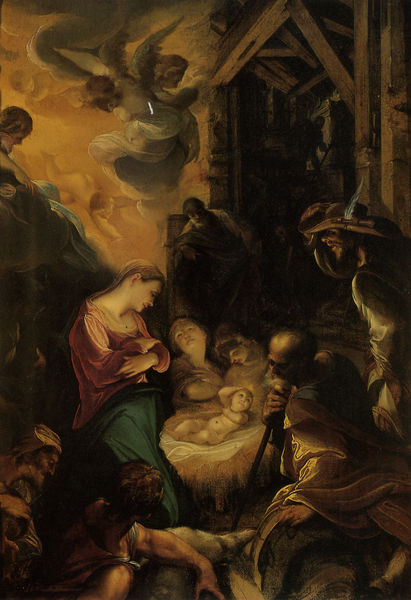
Titel: Anbetung der Hirten
Künstler: Joseph d.Ä. Heintz
Standort: Prag
Institution: Nationalgalerie
Schlagwörter: blau, dunkel, feder, flügel, gemälde, gott, himmel, mann, rubens, schatten, umhang, weiß, wolken, frauen, gelb, grün, menschen, ocker, abend, braun, frau, hell, holz, hut, kleid, licht, männer, nacht, profil, schwarz, stroh, szene, zeichnung, blick, rot, tuch, beige, malerei, alt, bart, bärte, gesichter, hemd, mütze, arme, barock, bibel, blicke, mensch, bild, hals, herr, öl, hütte, gewand, gold, mantel, familie, gewänder, kind, mutter, vater, esel, kinder, stock, engel, engelchen, putto, federhut, lächeln, liebe, liegen, stab, heu, farben, giebel, farbe, baby, beleuchtung, ölgemälde, könig, muskeln, glanz, glatze, bett, balken, lichteinfall, foto, blenden, scheune, religion, stern, strahlen, schweben, mäntel, herrscher, altar, erleuchtet, sehnsucht, christus, jesus, jesus christus, zimmermann, christlich, strumpfhose, andacht, stall, fachwerk, umhänge, könige, anbeten, wanderstab, erleuchtung, putten, maria, madonna, anbetung, gloriole, emotionen, hirte, hirten, erzengel, putti, tempera, gemölde, lichtschein, frün, altarbild, aureole, holzbalken, josef, joseph, würde, geburt, krippe, säugling, dachbalken, gebälk, weihnachten, glücklich, bettchen, ochs, geborgen, heilige familie, jesuskind, liht, pilger, geburt christi, glorie, gabriel, anhimmeln, hirt, morgenland, nachtszene, zufrieden, schien, bibelstelle, dreikönige, heil, lukas, muttergottes, bethlehem, seelig, verklärung, betlehem, weissagung, tall, heilige drei könige, messias, hesus, preisen, christkind, anbetung der hirten, fraueb, heiligabend, hut ziehen, indirekt, krippensuen, krippenszene, likas, strupfhosen, windeln, maria und jesus, konzentration des lichteinfalls, gold-braun, säuglung, wschaf, öln, jospph, zerfallene hütte david, crhistus, geubrt, mariaengel